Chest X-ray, PA view. Patient: 72 years old, sex F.
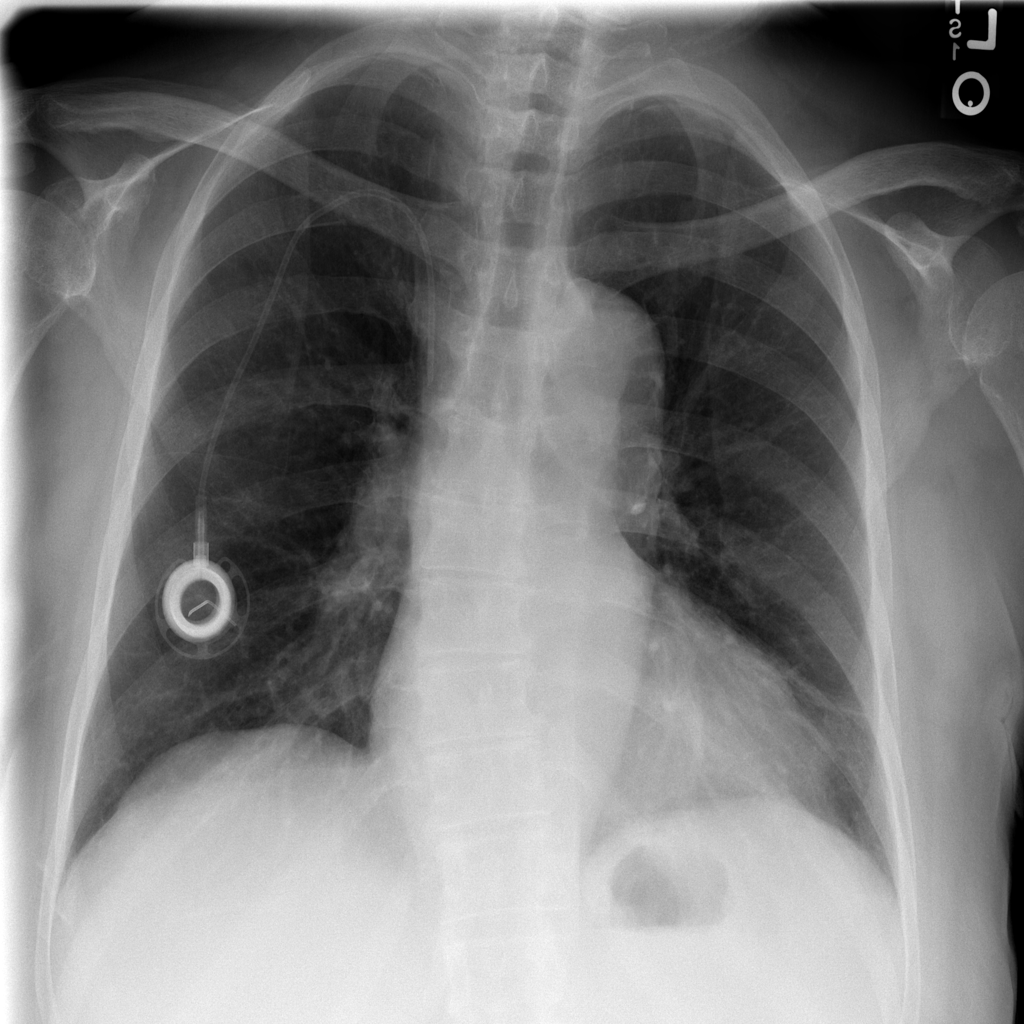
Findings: No Finding